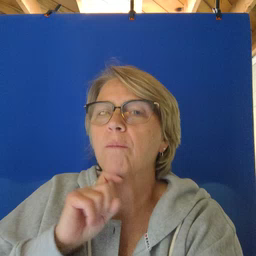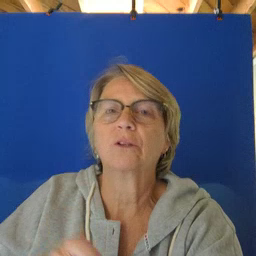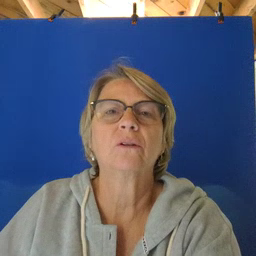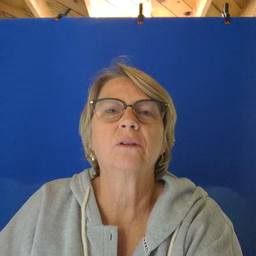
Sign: garbage